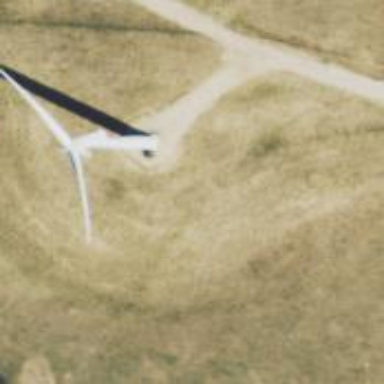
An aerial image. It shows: Wind generator in the form of horizontal axis wind turbine.